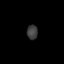
Tissue: lung
Cell type: Epithelial cells
Senescence score: 0.1663
Nuclear area (px): 155
Mean DAPI intensity: 60.174